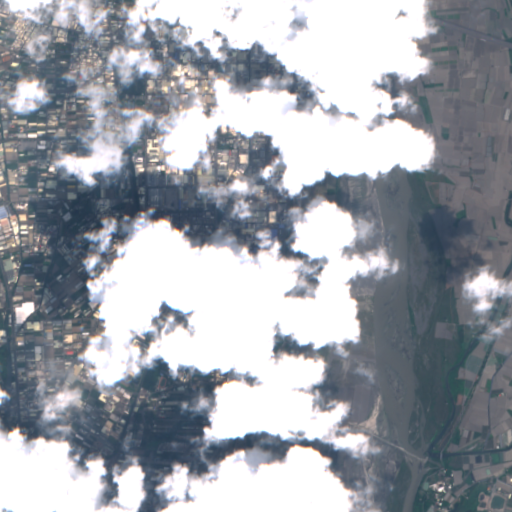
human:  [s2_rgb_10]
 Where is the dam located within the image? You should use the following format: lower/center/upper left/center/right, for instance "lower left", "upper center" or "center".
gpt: The dam is located in the lower left of the image.
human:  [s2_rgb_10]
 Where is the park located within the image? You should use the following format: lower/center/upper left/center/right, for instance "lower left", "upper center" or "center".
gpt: The park is located in the upper left of the image.
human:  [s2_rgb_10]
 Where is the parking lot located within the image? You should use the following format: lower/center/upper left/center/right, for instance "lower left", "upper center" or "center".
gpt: The parking lot is located in the upper center of the image.
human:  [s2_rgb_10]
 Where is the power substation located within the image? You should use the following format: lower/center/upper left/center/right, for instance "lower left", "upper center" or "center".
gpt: The power substation is located in the center left of the image.
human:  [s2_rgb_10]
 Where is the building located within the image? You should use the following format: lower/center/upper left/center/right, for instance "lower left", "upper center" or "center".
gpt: There is no building in the image.